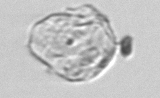
Label: detritus_transparent